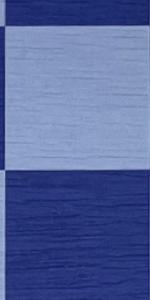
Label: Empty